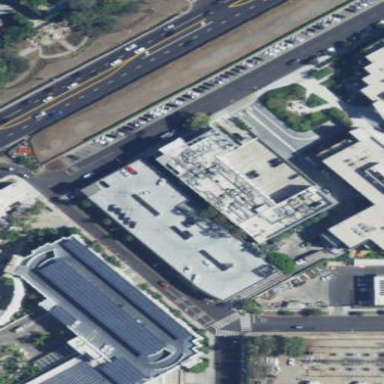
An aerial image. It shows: Retail building.